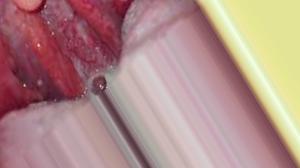
Condition: Mouth Ulcer